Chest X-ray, AP view. Patient: 28 years old, sex F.
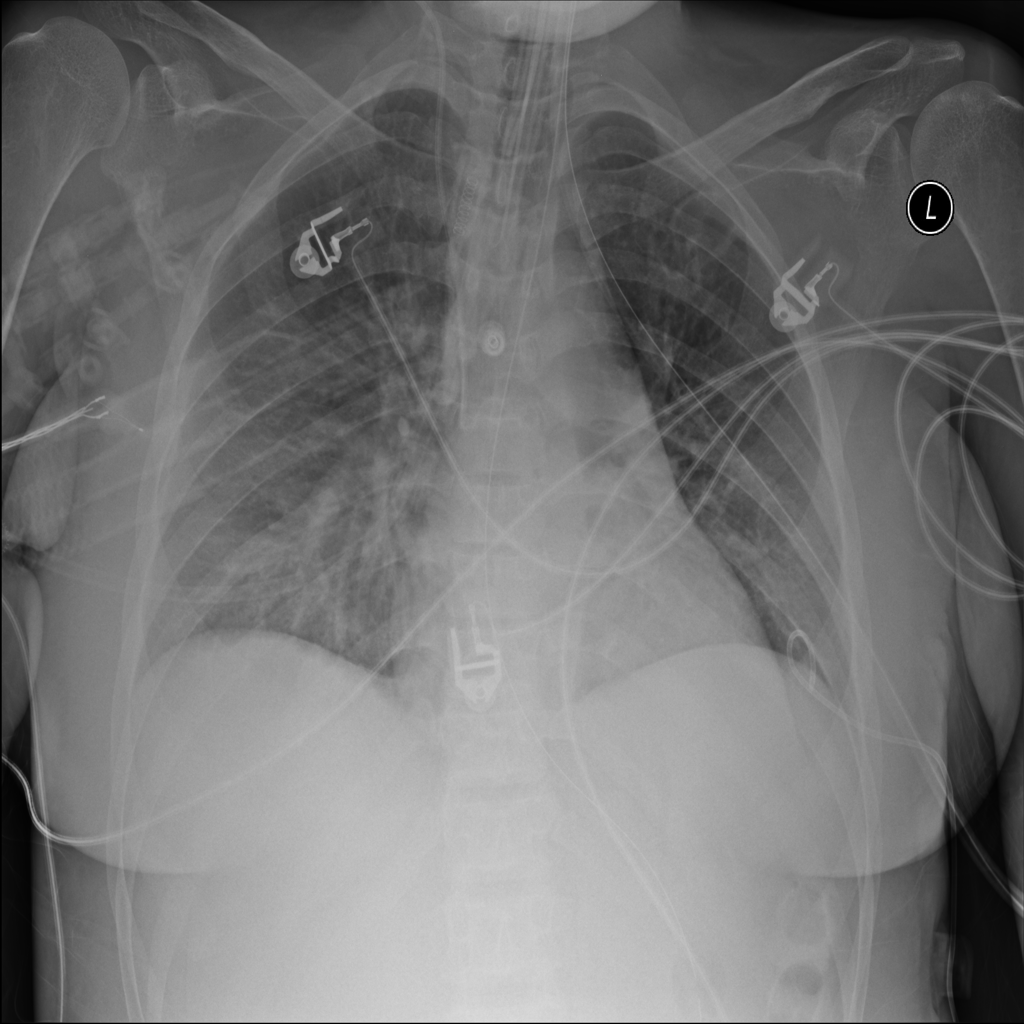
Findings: No Finding